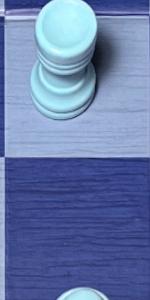
Label: Empty